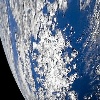
Label: cloud